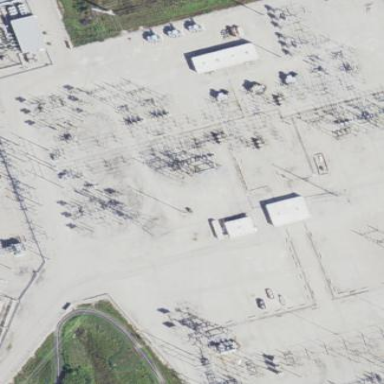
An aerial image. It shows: Outdoor power substation enclosed by fence. The substation operates at the transmission level.